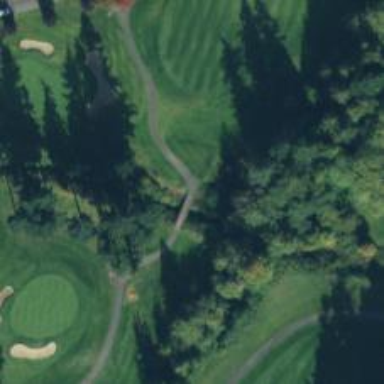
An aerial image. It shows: Path on bridge designed for golf carts.